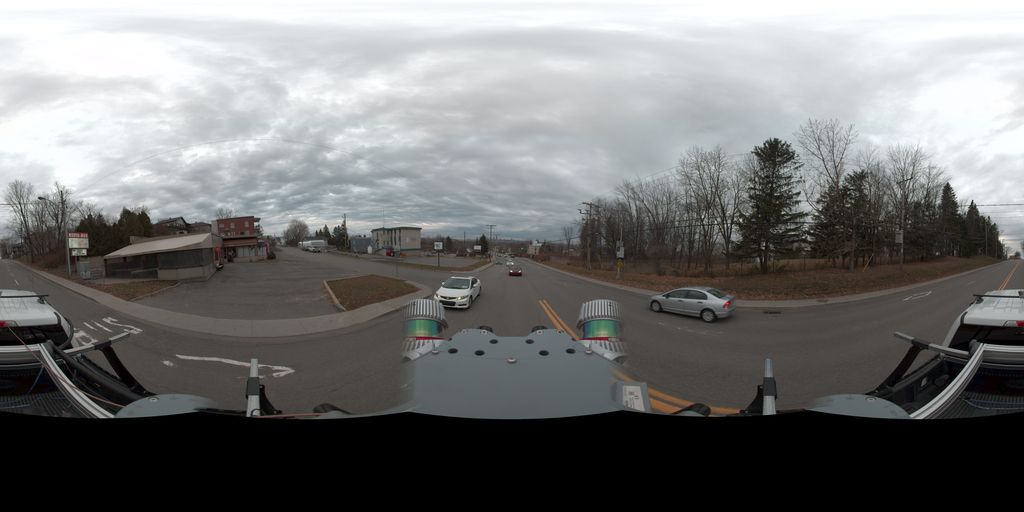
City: quebec_city